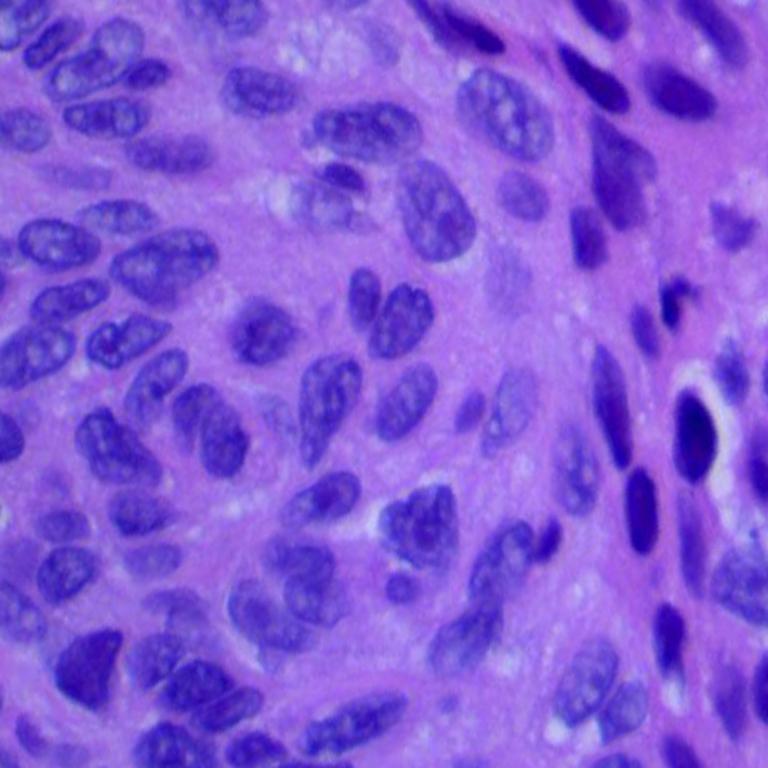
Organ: lung
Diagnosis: squamous carcinomas